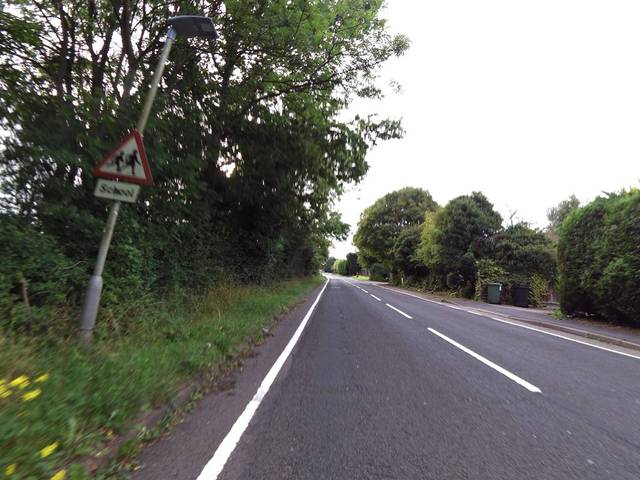
Region: United Kingdom
Coordinates: 51.748, -0.2845